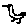
Label: bird